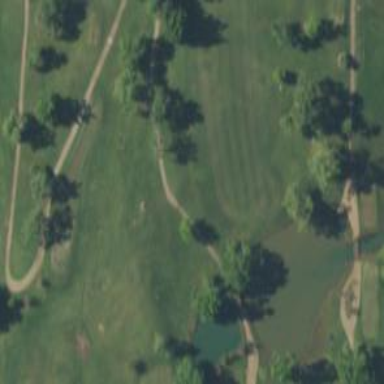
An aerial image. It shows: Path designed for golf carts.